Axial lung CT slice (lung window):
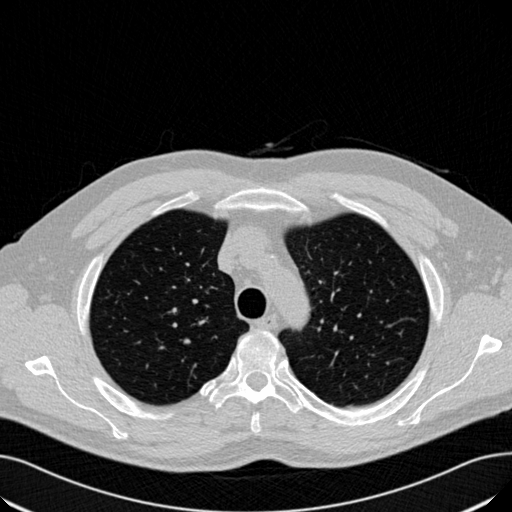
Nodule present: no